Aerial crown-view tile of a tropical tree (Barro Colorado Island, Panama), acquired 20250414:
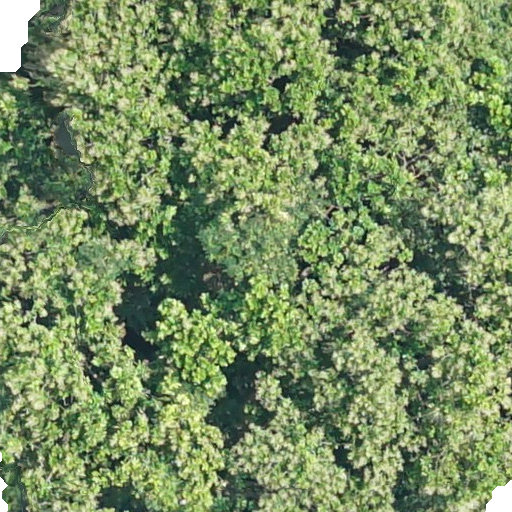
Species: Anacardium excelsum
GBIF accepted scientific name: Anacardium excelsum
Crown area: 558.341 m²